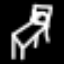
Label: bed